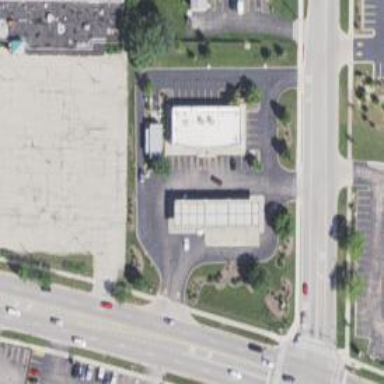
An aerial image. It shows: Convenience shop.